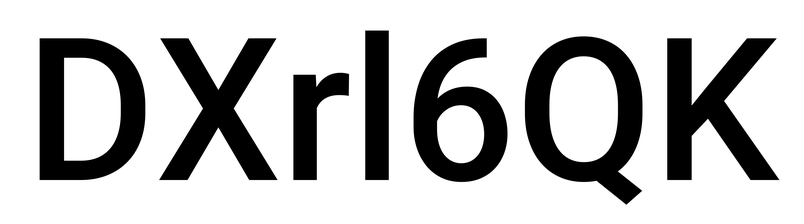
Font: Roboto_Medium